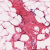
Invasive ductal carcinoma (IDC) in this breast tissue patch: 0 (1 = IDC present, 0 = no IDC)